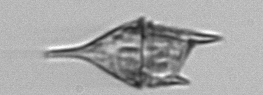
Label: Tripos_lineatus